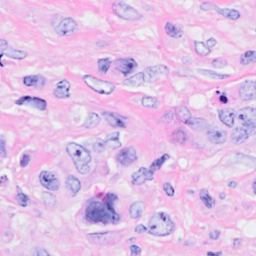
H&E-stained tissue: Breast